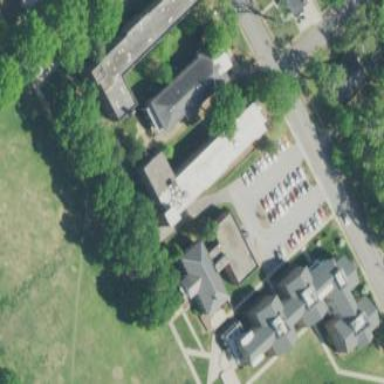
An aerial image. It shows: University building.